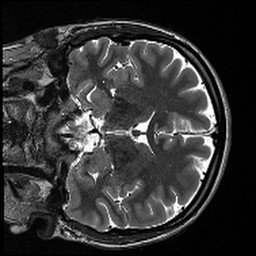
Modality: T2w
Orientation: coronal
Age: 32
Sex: female
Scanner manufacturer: siemens
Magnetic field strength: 3 T
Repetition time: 13.15 s
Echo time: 0.082 s